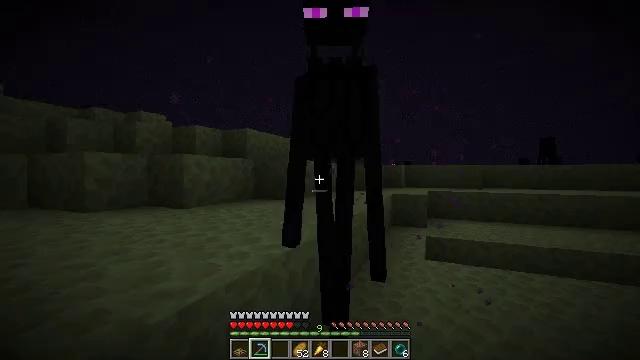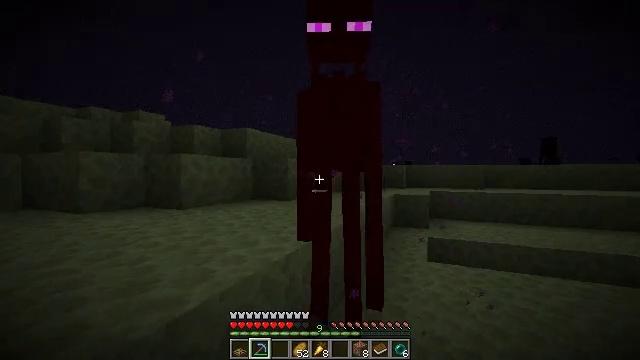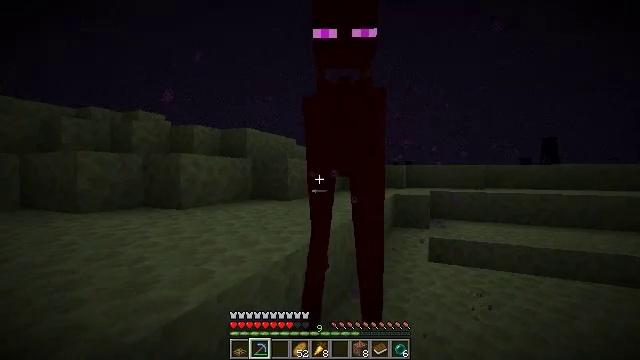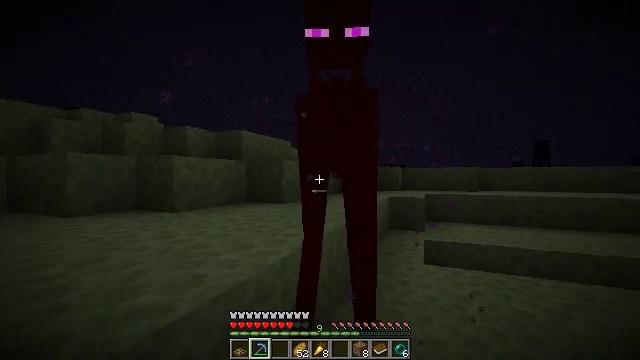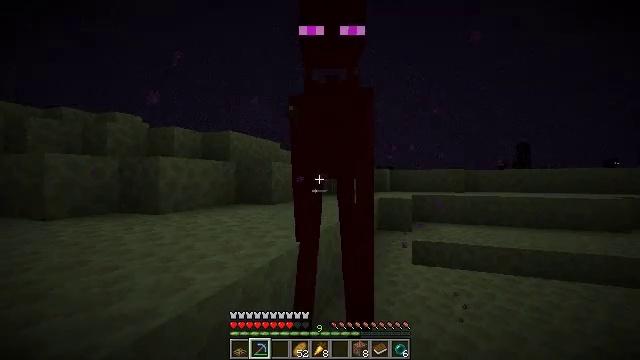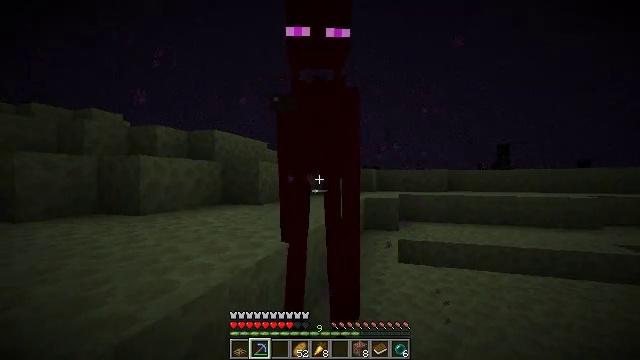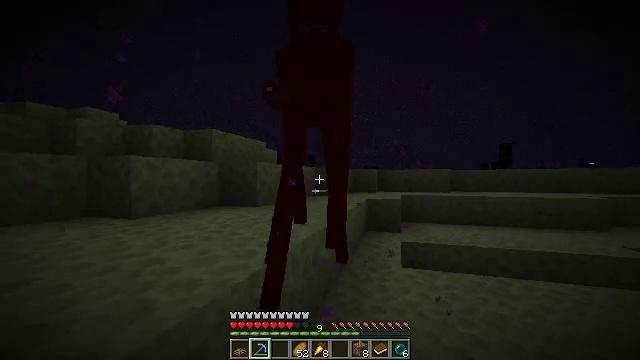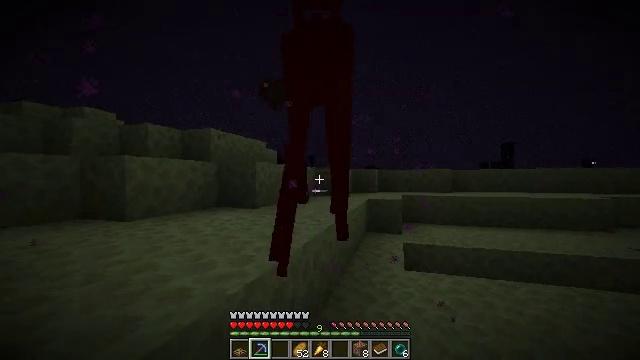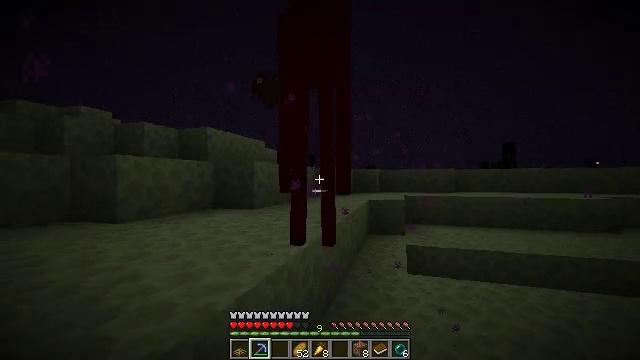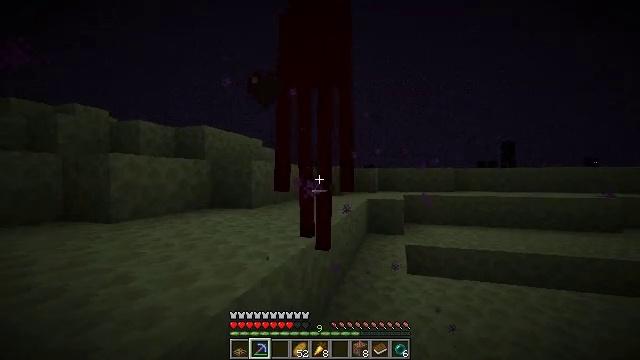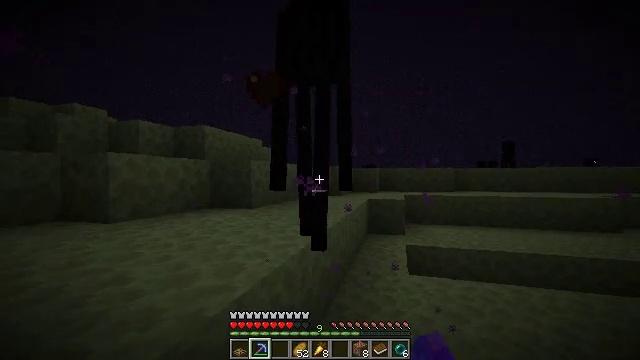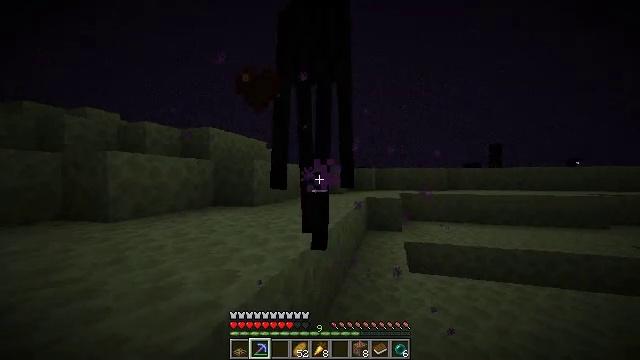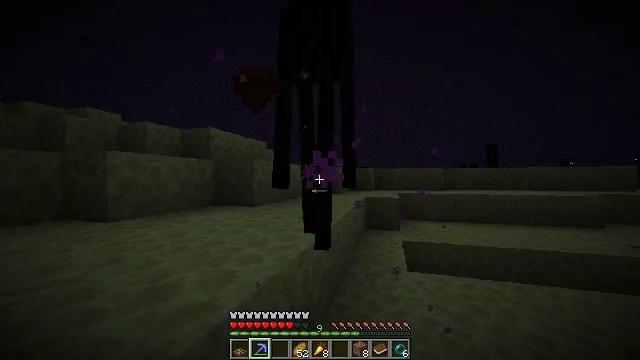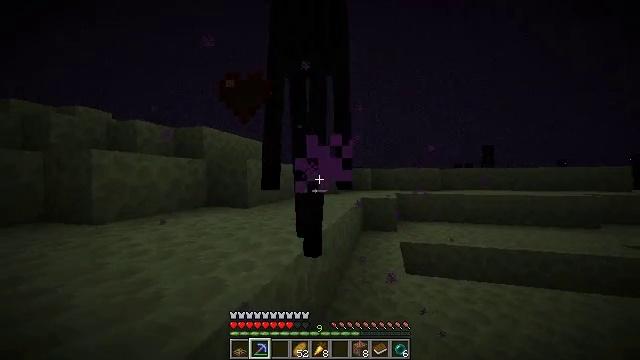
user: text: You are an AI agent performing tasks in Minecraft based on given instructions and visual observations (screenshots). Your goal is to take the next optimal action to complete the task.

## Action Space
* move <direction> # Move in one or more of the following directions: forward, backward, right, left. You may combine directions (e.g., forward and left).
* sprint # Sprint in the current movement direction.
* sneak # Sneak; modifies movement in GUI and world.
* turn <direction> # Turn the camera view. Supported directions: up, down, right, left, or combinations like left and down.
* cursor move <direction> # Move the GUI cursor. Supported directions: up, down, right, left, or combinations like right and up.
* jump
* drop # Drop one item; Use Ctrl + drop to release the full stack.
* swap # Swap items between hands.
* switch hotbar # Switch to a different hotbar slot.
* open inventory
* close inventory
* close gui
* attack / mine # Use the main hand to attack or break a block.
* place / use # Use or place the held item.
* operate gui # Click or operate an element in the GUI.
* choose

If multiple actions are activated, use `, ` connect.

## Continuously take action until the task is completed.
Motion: motion action
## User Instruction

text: Kill an enderman.
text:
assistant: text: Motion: attack / mine
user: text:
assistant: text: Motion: attack / mine
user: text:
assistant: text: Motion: turn right
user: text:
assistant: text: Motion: turn right
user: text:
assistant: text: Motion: move forward, turn right
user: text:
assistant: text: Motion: move forward
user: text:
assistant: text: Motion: move forward
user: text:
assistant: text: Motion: no_op
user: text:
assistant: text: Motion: attack / mine
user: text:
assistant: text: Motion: move forward, attack / mine
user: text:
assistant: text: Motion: move forward, attack / mine
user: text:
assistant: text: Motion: no_op
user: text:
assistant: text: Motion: no_op
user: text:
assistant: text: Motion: no_op